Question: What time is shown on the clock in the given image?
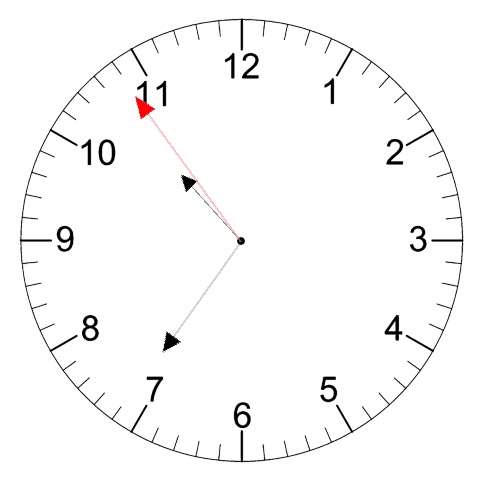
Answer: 10:35:54